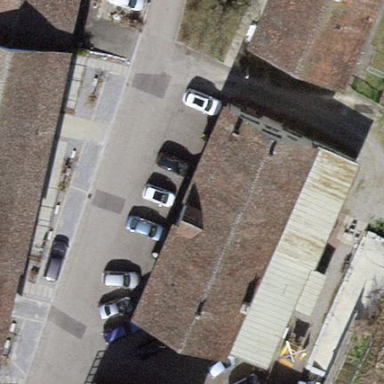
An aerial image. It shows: Granary building with gabled roof.